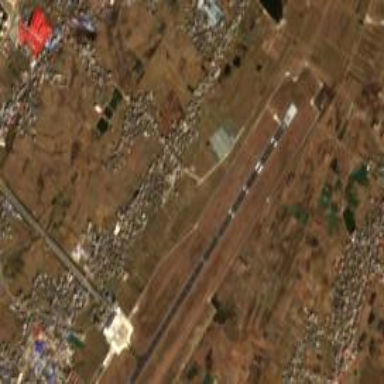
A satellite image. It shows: View of runway in airport.